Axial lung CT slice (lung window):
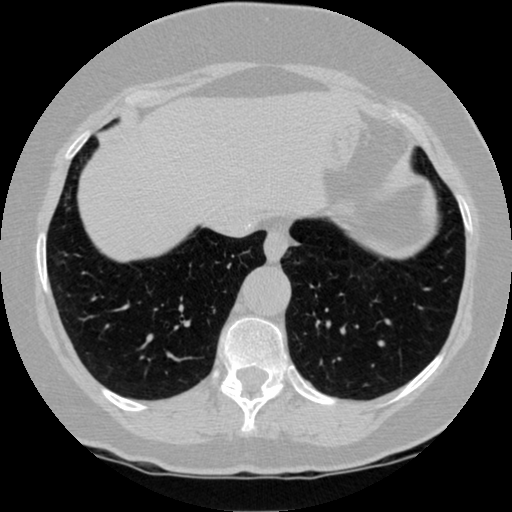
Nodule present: no